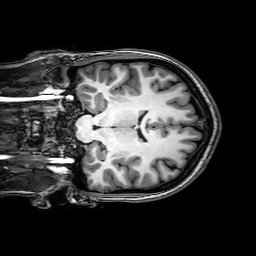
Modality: T1w
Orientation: coronal
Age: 23
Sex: female
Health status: healthy
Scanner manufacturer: philips
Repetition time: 0.008174 s
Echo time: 0.00376 s